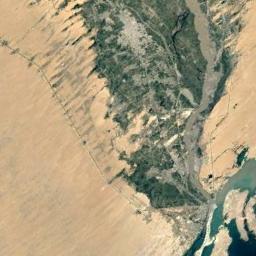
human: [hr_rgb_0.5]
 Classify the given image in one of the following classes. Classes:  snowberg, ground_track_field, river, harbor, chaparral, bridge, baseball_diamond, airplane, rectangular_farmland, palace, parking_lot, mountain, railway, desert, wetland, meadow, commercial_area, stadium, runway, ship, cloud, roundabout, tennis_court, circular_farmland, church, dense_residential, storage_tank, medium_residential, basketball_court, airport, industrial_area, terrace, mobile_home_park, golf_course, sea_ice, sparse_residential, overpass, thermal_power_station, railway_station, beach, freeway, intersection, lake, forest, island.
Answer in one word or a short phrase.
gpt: desert